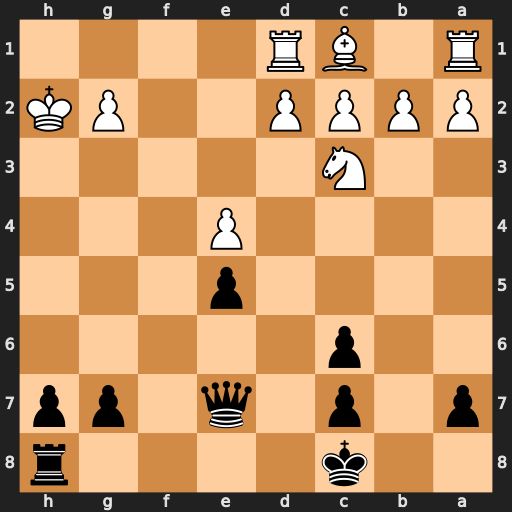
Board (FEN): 2k4r/p1p1q1pp/2p5/4p3/4P3/2N5/PPPP2PK/R1BR4
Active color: b
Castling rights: -
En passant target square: -
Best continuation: Rf8 d3 Qh4+ Kg1 Qf2+